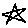
Label: star